Aerial crown-view tile of a tropical tree (Barro Colorado Island, Panama), acquired 20250414:
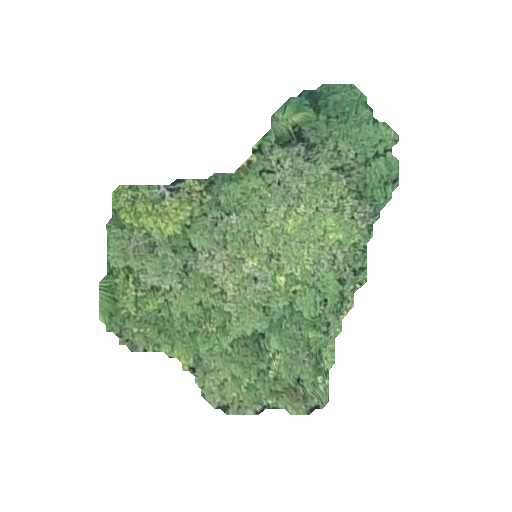
Species: Pouteria stipitata
GBIF accepted scientific name: Pouteria stipitata
Crown area: 92.451 m²